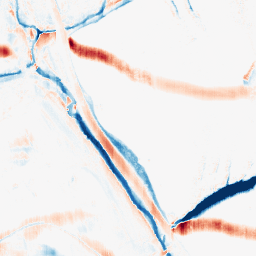
Category: morphological
Decomposition family: morphological_rect
Decomposition parameters: operation: average
width: 5
height: 20
Upsampling method: regularized
Upsampling parameters: scale: 4
lambda_reg: 0.01
Upsampling scale: 4